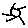
Label: sun